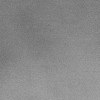
Atmospheric dust classification: dusty